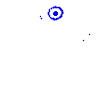
Particle: pion